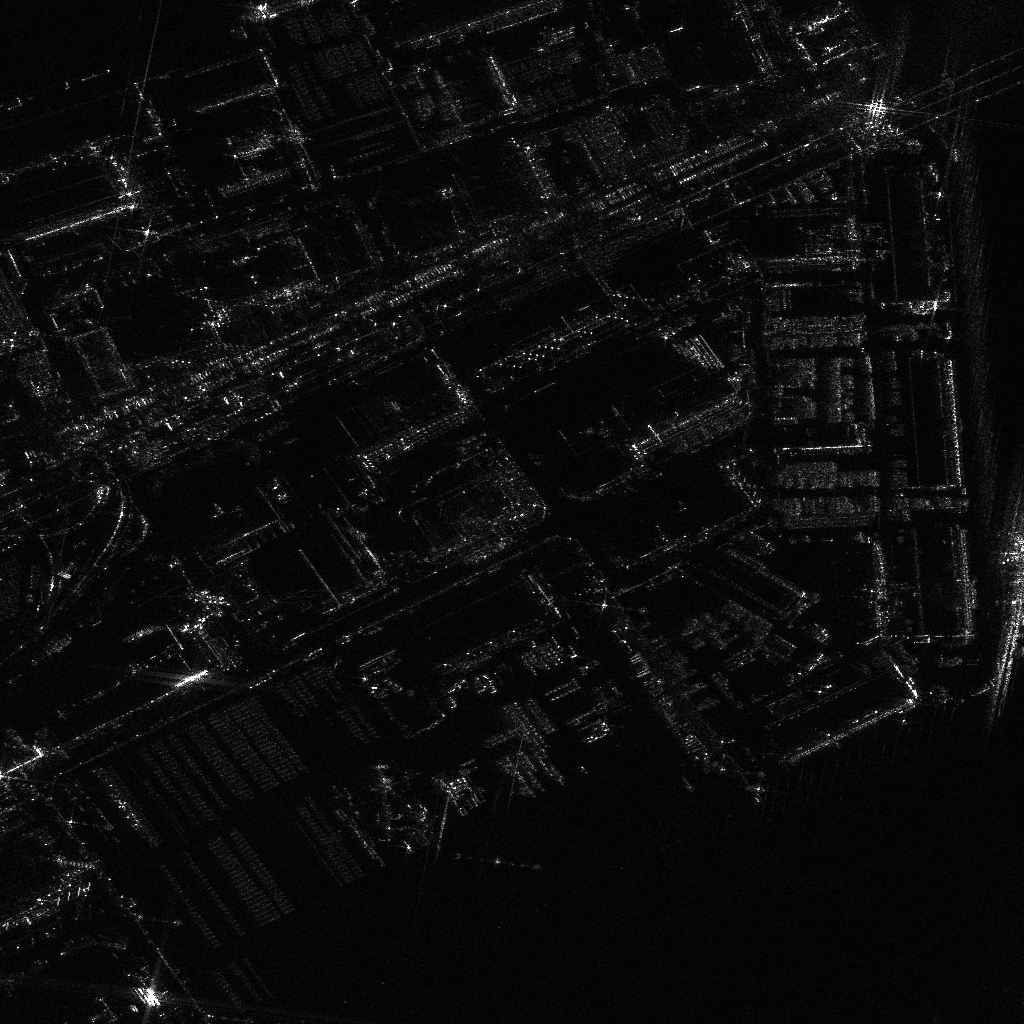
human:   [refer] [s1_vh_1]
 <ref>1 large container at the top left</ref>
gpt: <box>[[25, -4, 27, 5, 74]]</box>